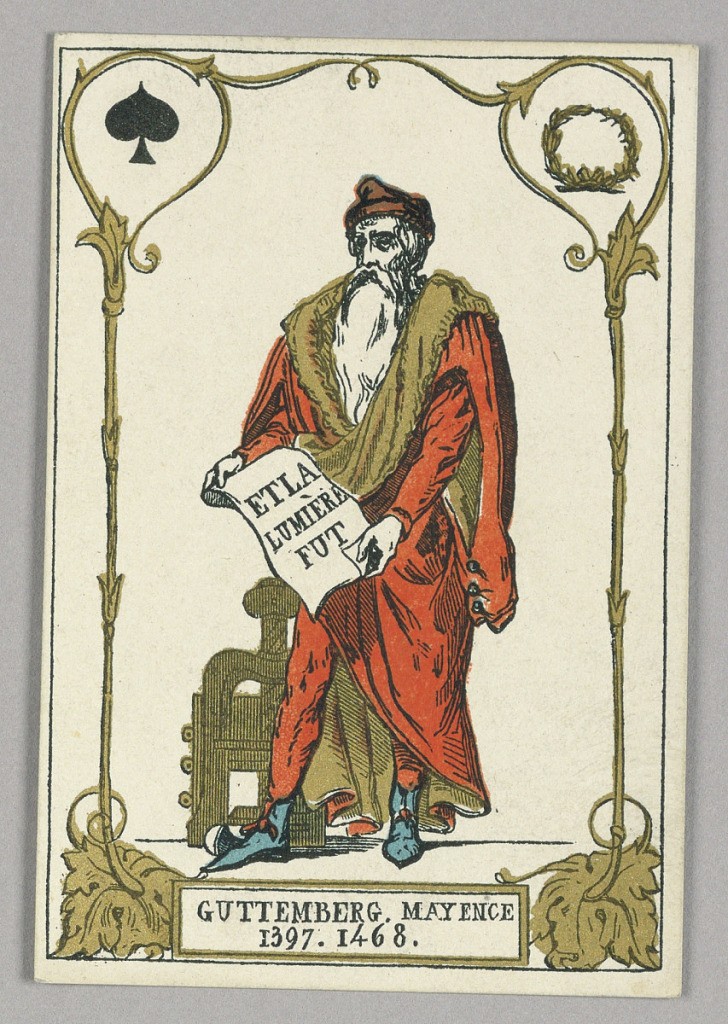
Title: Gutenberg, Playing Card from Set of "Cartes héroïques" or "Des grands hommes"
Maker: Eugène Moreau, French, active 19th c.
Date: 1871
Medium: Stencil-colored lithograph on paper
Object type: Playing card
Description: Playing card from a set of "Cartes héroïques" or "Des grands hommes"